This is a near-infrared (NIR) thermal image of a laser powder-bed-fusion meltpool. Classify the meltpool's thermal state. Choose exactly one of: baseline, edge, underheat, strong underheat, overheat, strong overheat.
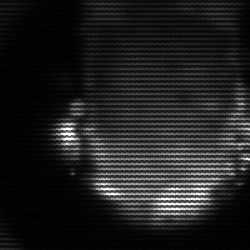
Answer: baseline